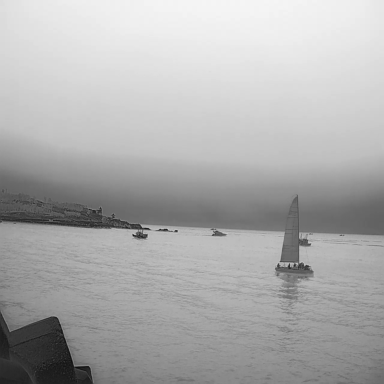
There are seven objects shown in the infrared image, including five bulk_carriers, a canoe, and a sailboat.